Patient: sex F, age 56
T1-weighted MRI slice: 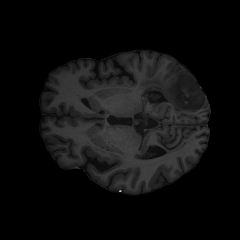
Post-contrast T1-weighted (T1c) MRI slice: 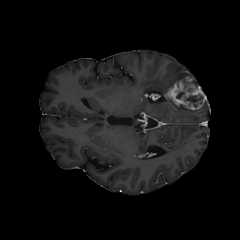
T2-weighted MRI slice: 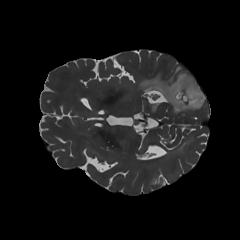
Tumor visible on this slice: yes
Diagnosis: Glioblastoma, IDH-wildtype
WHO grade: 4